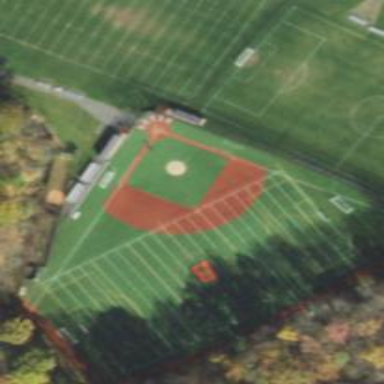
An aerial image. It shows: Baseball pitch for leisure land activities.